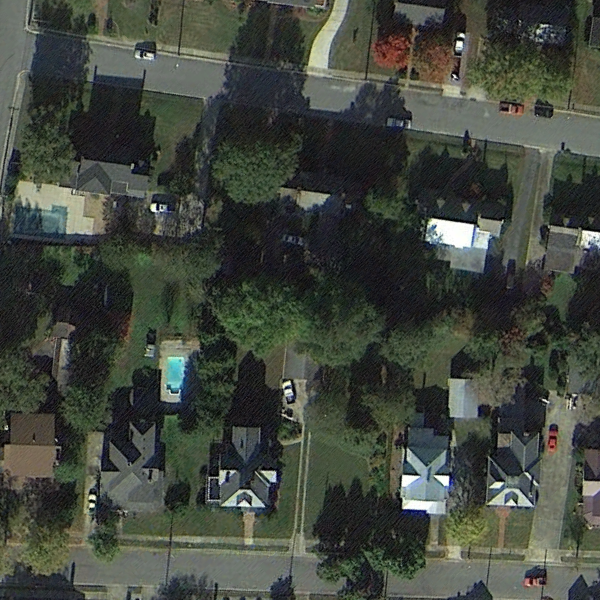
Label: MediumResidential